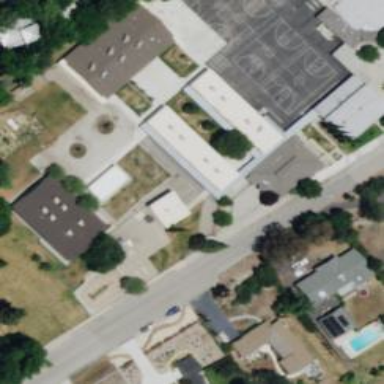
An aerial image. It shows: School building.